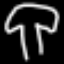
Label: mushroom